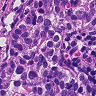
Metastatic tissue present: yes